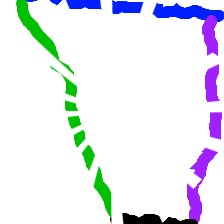
Shape: trapezoid